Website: home-depot
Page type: account-dashboard
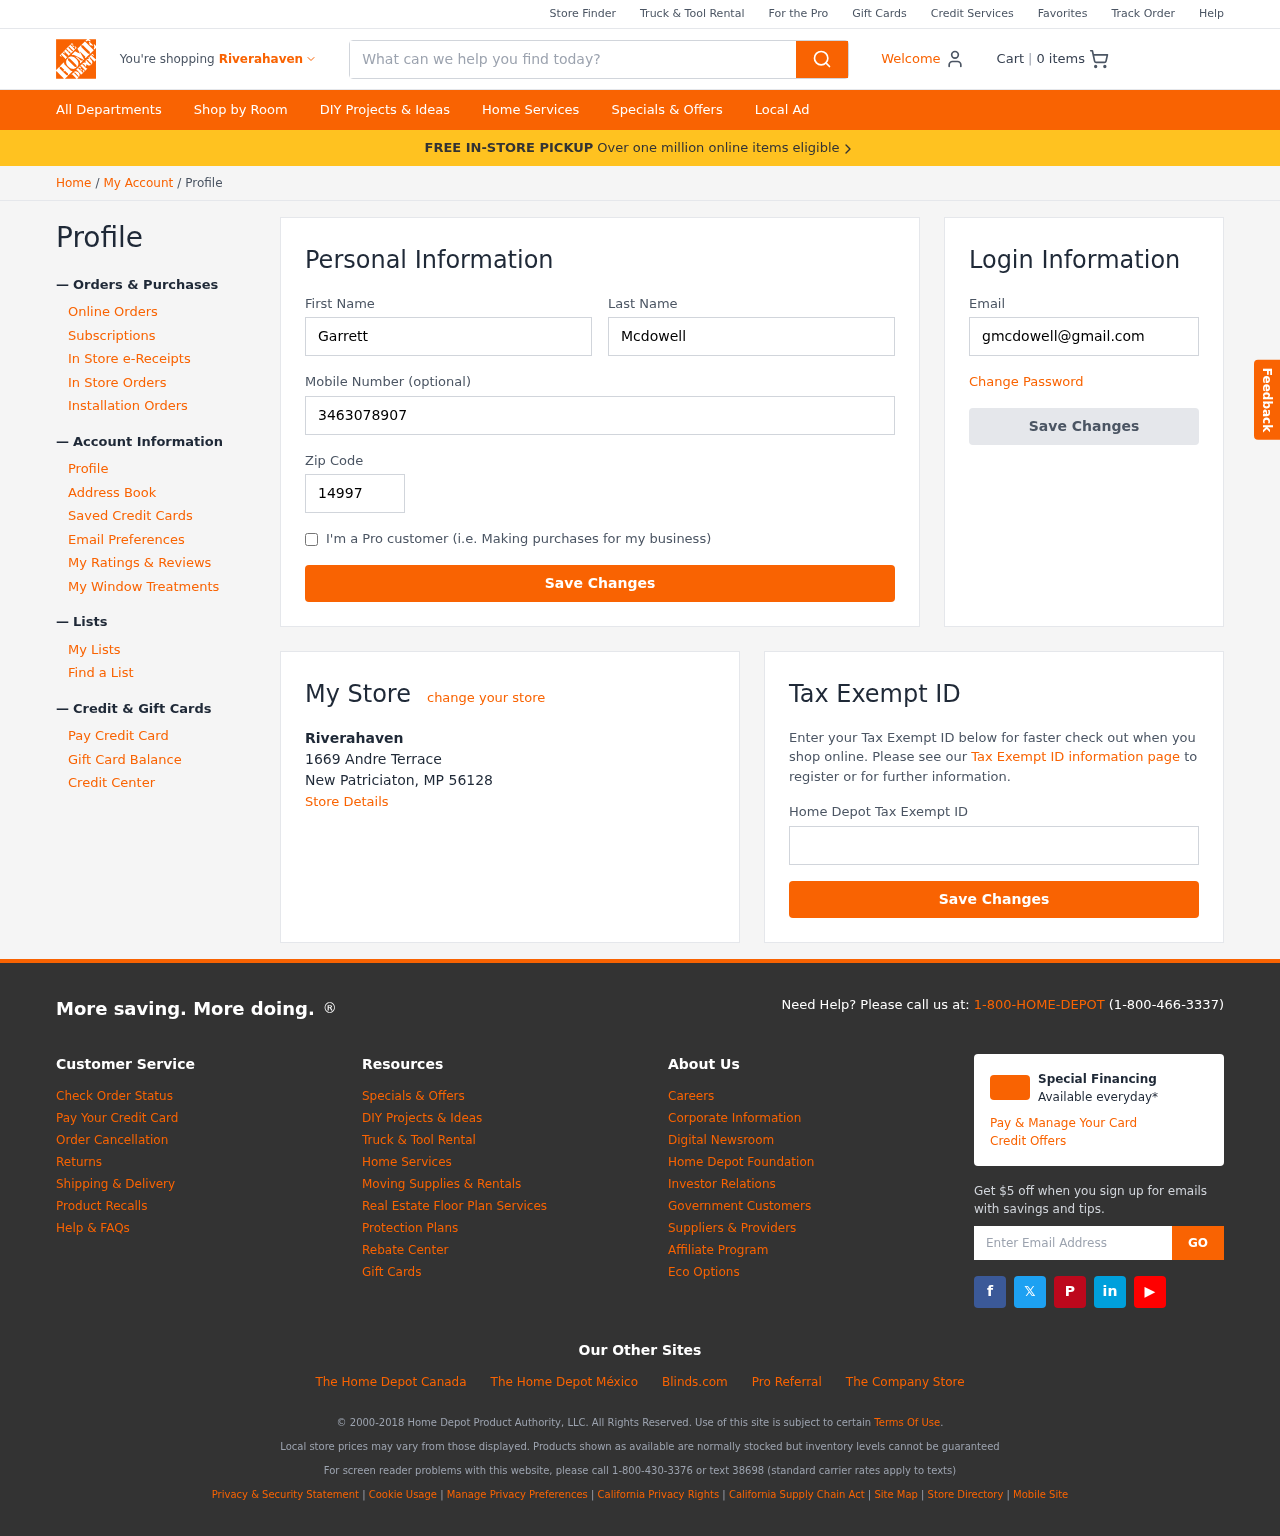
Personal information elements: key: PII_CITY
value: Riverahaven
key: PII_EMAIL
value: gmcdowell@gmail.com
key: PII_FIRSTNAME
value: Garrett
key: PII_LASTNAME
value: Mcdowell
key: PII_LOCATION1_CITY_STATE_ZIP
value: New Patriciaton, MP 56128
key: PII_LOCATION1_NAME
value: Riverahaven
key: PII_LOCATION1_STREET
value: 1669 Andre Terrace
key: PII_PHONE
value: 3463078907
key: PII_POSTCODE
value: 14997
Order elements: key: ORDER_NUM_ITEMS
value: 0
Search elements: key: HEADER_SEARCH
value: What can we help you find today?